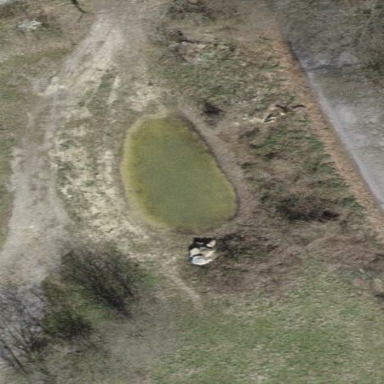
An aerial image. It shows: Pond with natural water.